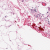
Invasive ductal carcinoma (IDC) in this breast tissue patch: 0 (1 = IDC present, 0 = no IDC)